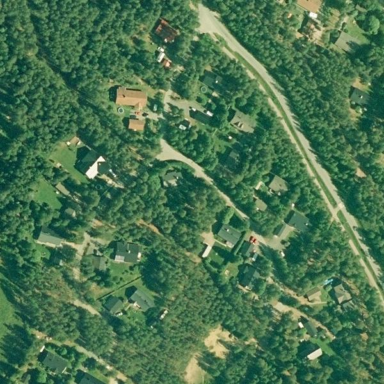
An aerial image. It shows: Residential area.